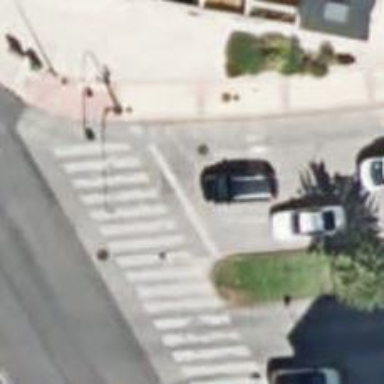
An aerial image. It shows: Road with traffic signals at crossing.